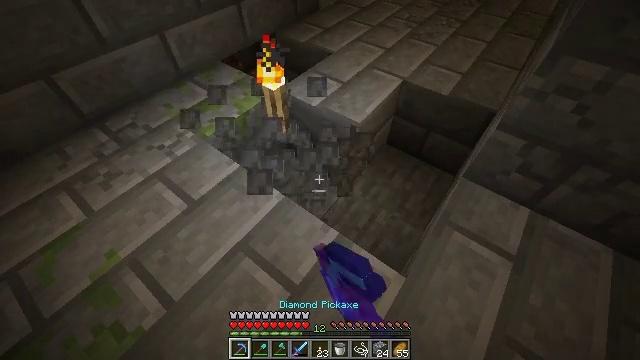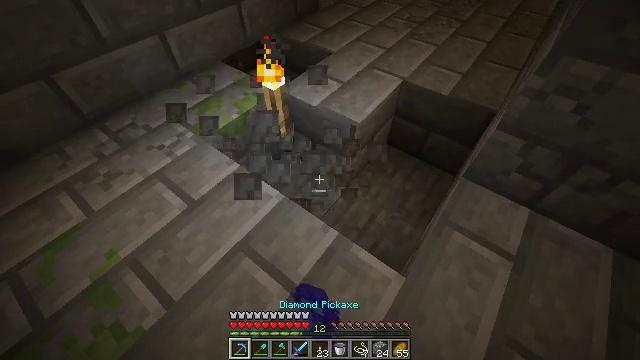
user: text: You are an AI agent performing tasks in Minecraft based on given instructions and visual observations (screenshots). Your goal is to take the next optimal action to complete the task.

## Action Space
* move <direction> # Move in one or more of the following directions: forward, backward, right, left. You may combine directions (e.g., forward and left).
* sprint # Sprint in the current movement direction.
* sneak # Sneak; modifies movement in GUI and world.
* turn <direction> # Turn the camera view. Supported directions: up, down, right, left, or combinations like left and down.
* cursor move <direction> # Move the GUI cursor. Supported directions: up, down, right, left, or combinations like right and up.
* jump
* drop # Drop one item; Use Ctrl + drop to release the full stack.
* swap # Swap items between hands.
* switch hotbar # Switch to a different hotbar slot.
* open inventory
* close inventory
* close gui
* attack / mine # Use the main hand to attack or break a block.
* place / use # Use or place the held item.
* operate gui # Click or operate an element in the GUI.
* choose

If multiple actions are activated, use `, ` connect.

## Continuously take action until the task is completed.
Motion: motion action
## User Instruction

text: Collect cracked stone bricks from ruins.
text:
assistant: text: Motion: attack / mine
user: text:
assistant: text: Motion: attack / mine